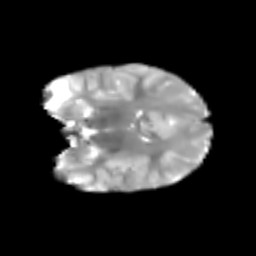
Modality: T2w
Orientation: coronal
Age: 8
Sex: female
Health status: healthy